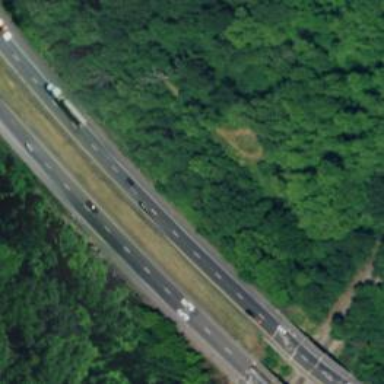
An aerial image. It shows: Motorway.